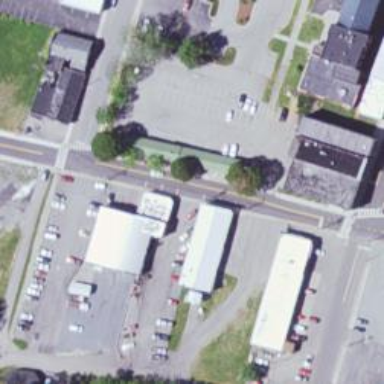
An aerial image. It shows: Marketplace.